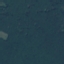
Land use / land cover: Forest